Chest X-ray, AP view. Patient: 56 years old, sex F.
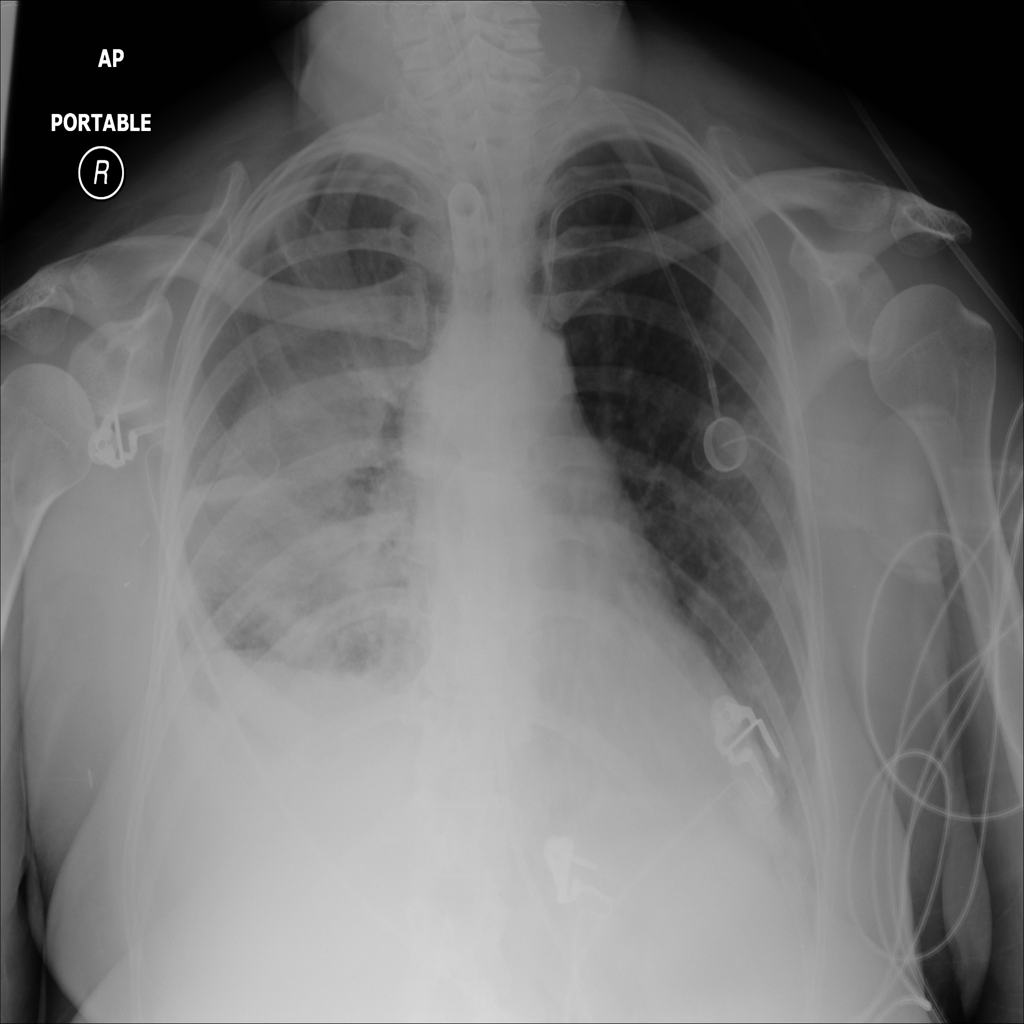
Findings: Infiltration